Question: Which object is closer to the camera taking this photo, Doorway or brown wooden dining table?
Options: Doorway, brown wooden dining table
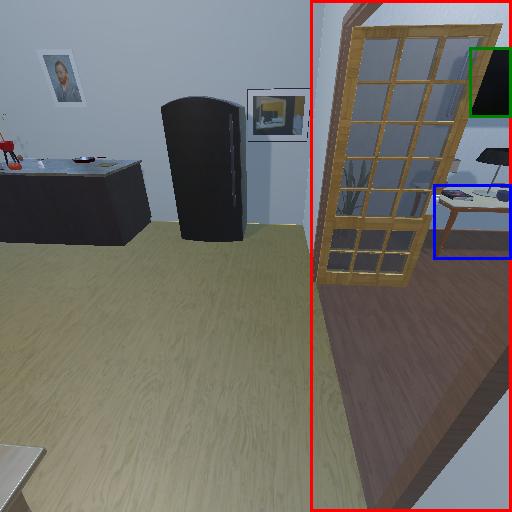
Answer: Doorway